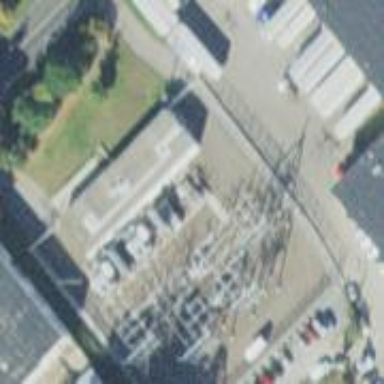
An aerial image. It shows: Outdoor distribution power substation.